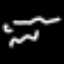
Label: squiggle